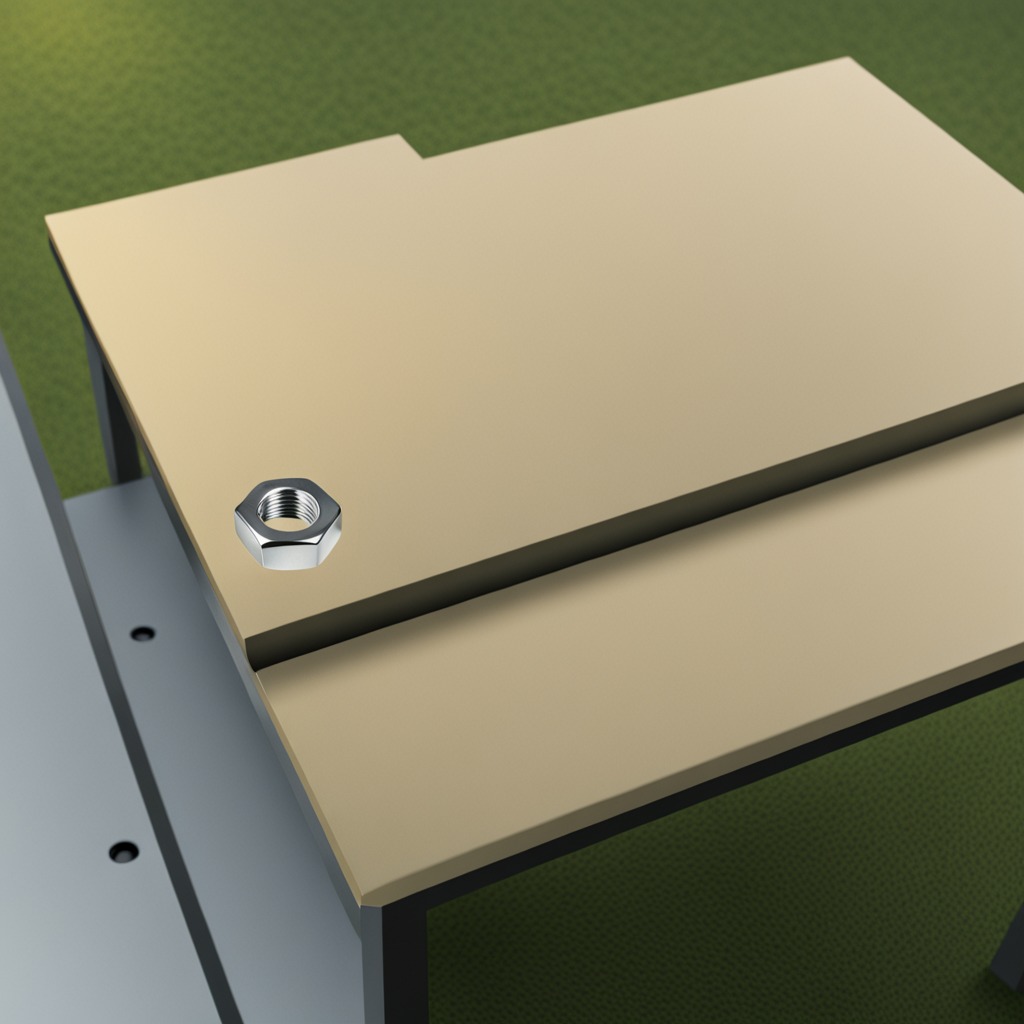
A metal nut is lying on the textured surface of the table.